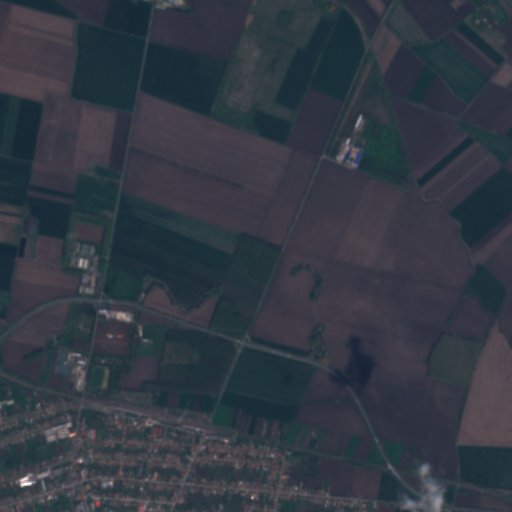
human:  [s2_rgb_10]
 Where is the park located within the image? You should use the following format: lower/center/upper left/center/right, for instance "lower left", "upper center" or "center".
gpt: The park is located in the lower left of the image.
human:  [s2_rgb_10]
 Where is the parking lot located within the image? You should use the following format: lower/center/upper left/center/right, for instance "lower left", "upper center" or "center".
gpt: The parking lot is located in the lower left of the image.
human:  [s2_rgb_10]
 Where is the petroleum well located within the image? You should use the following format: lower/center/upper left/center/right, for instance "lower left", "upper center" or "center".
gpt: The petroleum well is located in the lower right of the image.
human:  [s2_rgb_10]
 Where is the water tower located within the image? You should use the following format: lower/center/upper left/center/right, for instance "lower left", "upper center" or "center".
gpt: The water tower is located in the center left of the image.
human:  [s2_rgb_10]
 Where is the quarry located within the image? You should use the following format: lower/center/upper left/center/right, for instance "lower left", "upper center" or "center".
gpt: There is no quarry in the image.